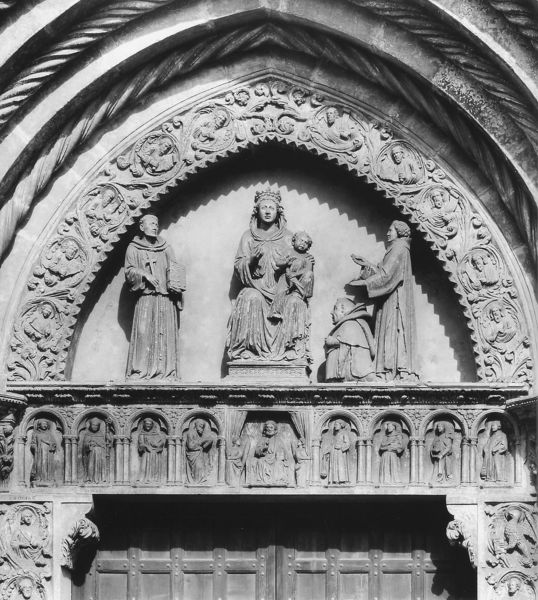
Titel: Vicenza, S. Lorenzo, Hauptportal
Künstler: Andriolo de Santi
Standort: Vicenza, S. Lorenzo (EU - I - Venetien)
Schlagwörter: adler, weiß, frau, holz, schwarz, säule, tür, architektur, johannes, stein, vorhang, kirche, kind, krone, skulptur, relief, bogen, rundbogen, verzierung, tor, foto, architrav, portal, archivolten, christus, jesus, mönch, frei, mönche, heilige, maria, madonna, verzeirung, fot, tympanon, gewände, stifter, apostel, gottvater, muttergottes, patron, heilge, porikus, schutzpatron, richterin, heilgier, betegebet